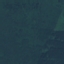
Land use / land cover class: Forest